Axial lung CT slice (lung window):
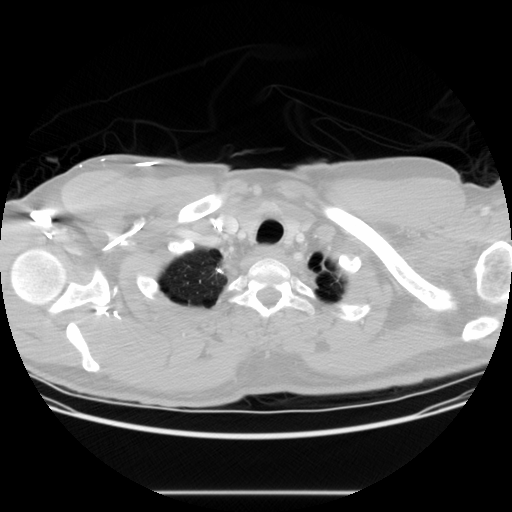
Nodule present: no